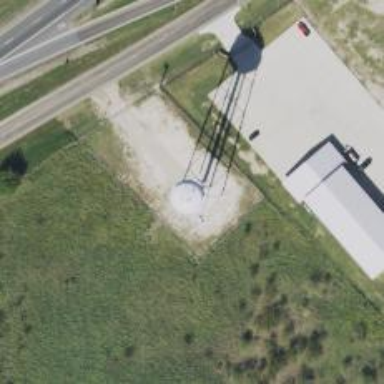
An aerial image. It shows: Water tower that is man-made.